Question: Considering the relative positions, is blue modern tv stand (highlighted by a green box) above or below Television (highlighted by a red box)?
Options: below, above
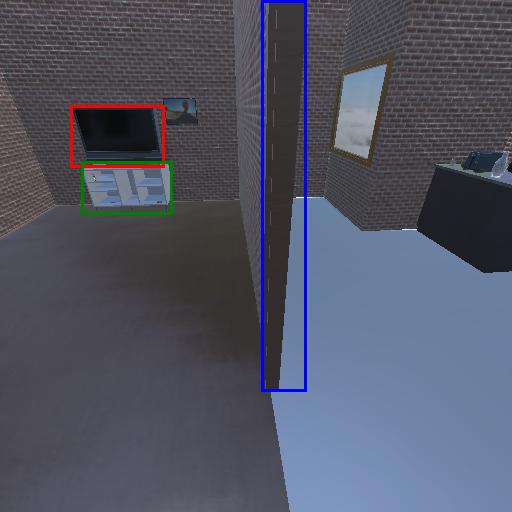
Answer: below